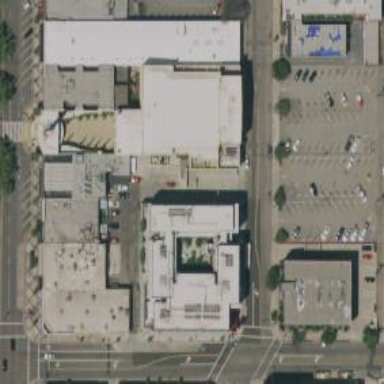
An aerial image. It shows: Cinema.